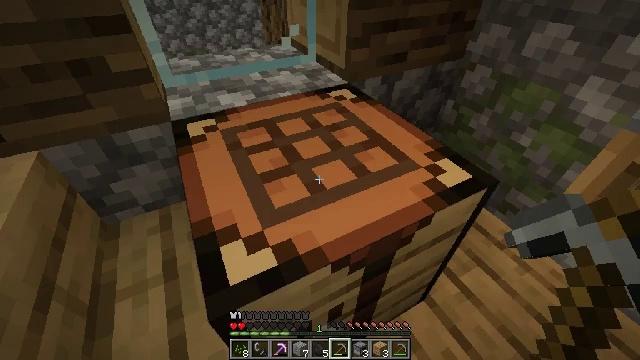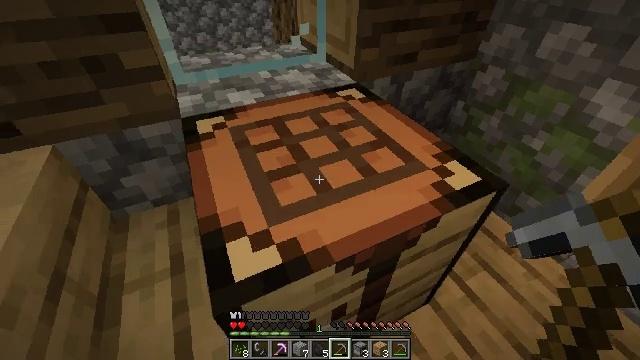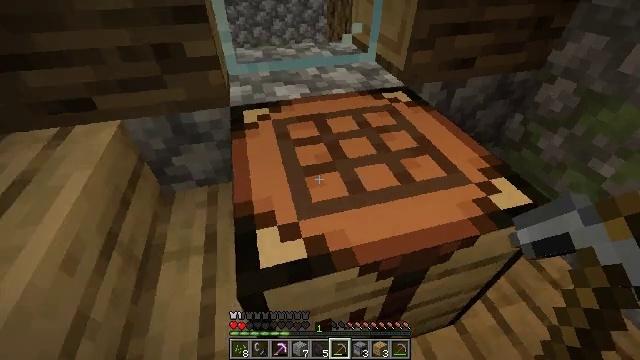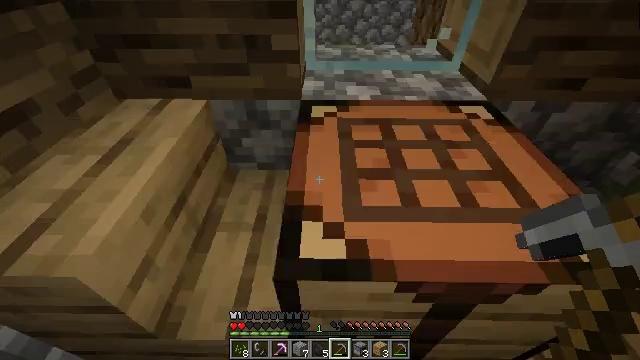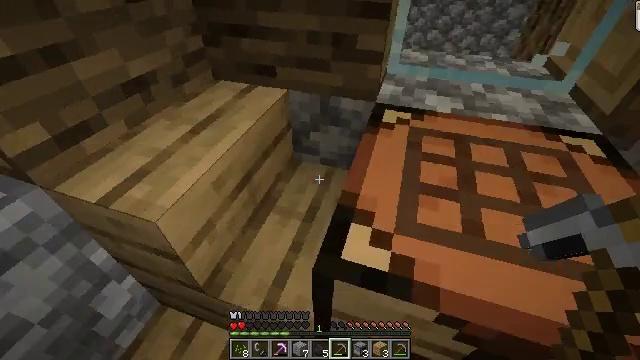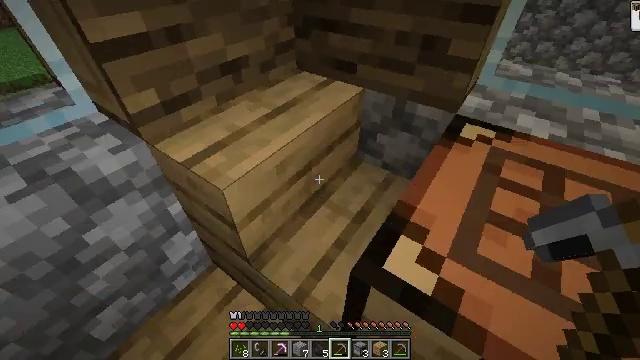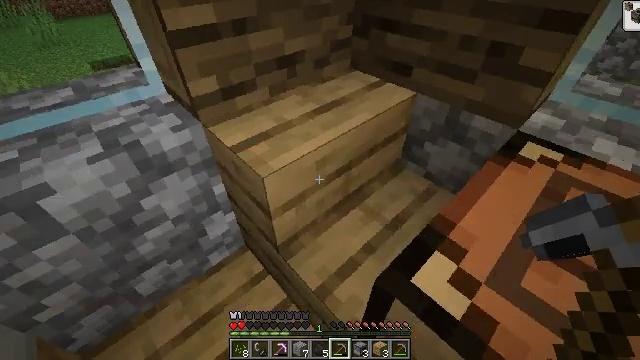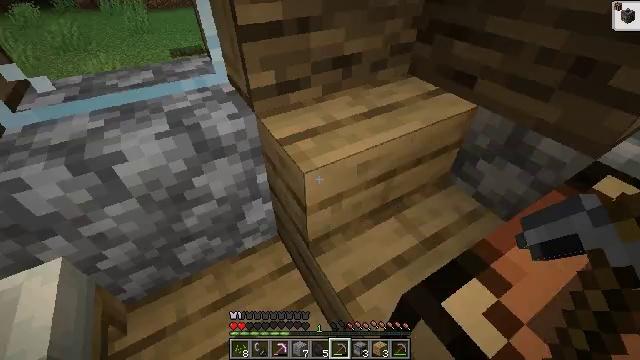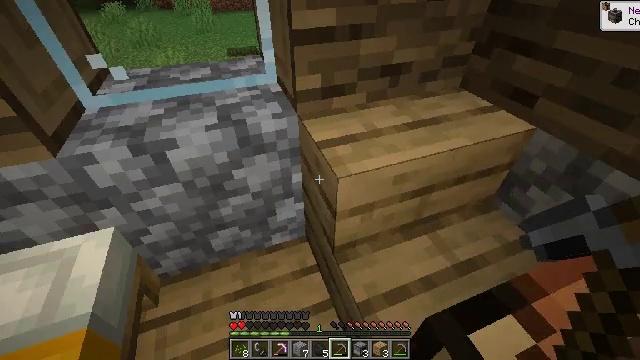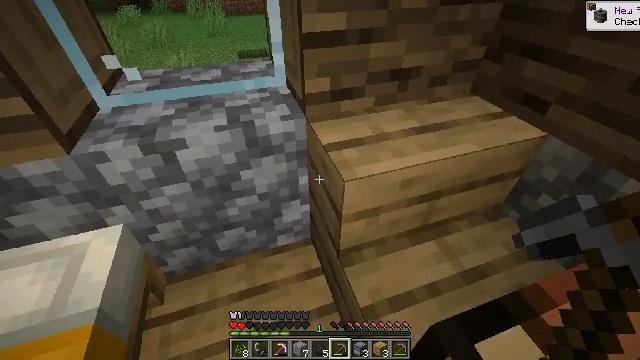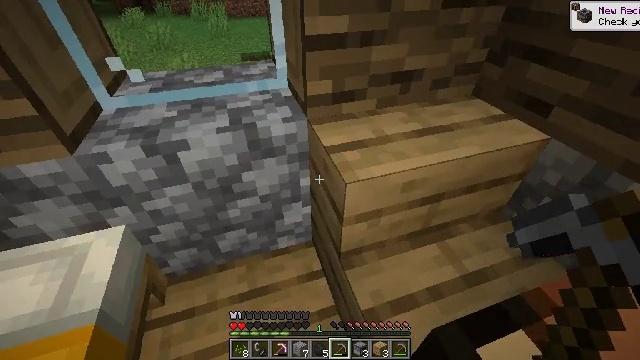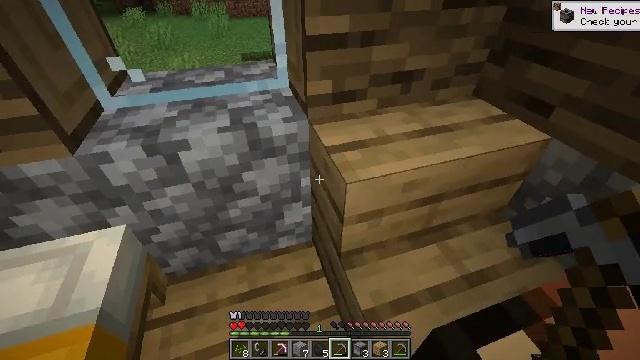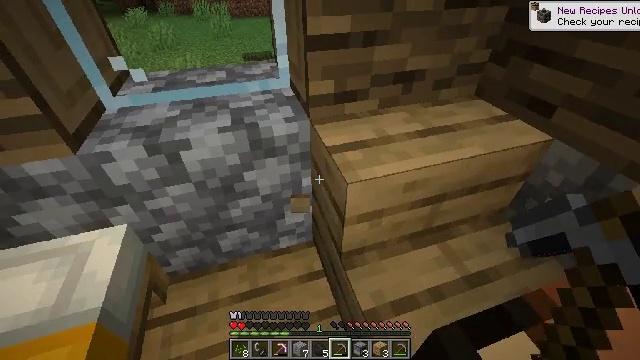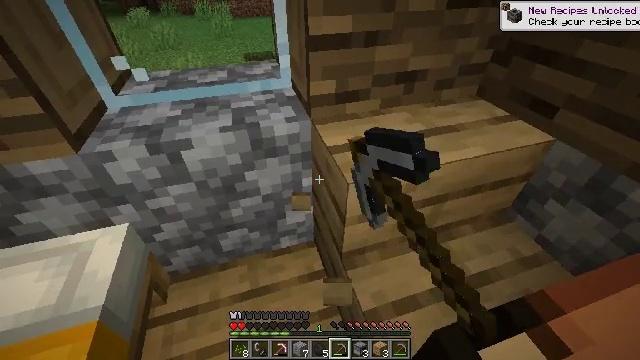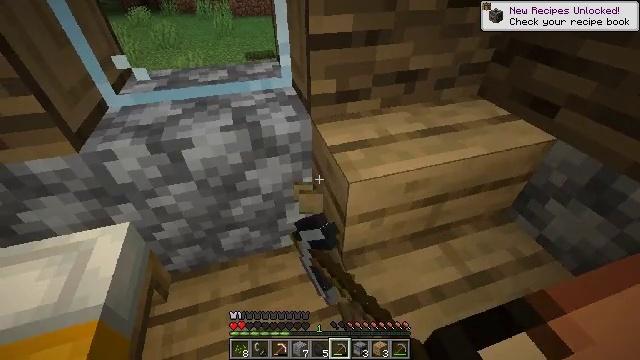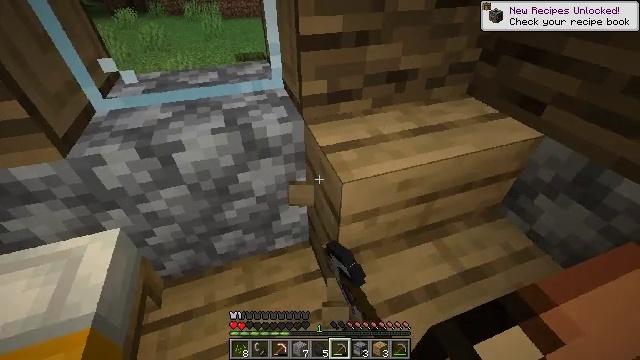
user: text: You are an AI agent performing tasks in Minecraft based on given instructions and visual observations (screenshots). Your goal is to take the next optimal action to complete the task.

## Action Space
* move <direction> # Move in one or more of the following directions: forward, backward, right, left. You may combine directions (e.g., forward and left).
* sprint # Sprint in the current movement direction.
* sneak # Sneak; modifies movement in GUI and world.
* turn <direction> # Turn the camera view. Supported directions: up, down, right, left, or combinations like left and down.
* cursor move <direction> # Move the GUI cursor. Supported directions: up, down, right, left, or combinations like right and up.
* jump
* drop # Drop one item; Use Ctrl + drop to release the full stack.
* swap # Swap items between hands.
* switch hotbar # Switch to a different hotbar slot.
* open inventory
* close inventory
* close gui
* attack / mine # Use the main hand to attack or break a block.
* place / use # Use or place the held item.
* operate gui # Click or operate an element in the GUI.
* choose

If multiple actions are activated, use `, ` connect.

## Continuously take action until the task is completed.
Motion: motion action
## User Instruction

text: Remove the oak stairs to repurpose them.
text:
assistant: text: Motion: turn left
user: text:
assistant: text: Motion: turn left
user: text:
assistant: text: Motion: turn left
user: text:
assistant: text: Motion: turn left
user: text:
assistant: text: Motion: turn left
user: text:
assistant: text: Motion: turn left
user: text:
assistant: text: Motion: turn left
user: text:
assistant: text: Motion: turn left and up
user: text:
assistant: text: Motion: turn left
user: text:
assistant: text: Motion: no_op
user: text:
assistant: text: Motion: no_op
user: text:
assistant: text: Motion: attack / mine
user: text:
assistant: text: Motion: attack / mine
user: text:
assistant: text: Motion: attack / mine
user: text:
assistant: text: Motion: turn right, attack / mine
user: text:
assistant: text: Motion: turn right and up, attack / mine
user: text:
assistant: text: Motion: turn right, attack / mine
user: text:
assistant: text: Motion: turn right, attack / mine
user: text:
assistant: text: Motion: turn right, attack / mine
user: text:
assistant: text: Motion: turn right, attack / mine
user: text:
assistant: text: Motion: turn right, attack / mine
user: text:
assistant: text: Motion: attack / mine
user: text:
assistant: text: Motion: attack / mine
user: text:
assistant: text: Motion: attack / mine
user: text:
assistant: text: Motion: attack / mine
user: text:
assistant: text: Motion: attack / mine
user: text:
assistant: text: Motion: attack / mine
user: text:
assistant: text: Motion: attack / mine
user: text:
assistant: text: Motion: attack / mine
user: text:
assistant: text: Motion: attack / mine